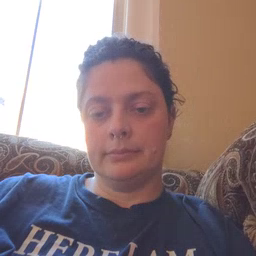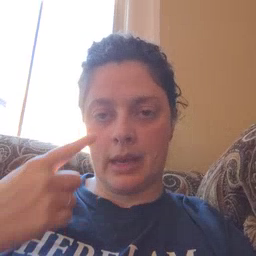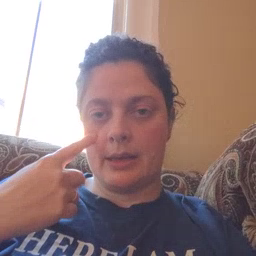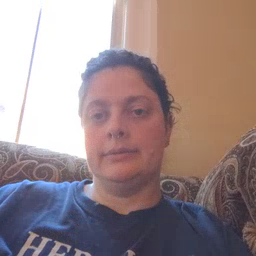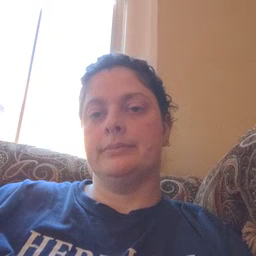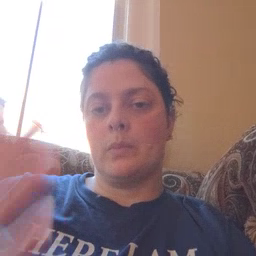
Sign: eye